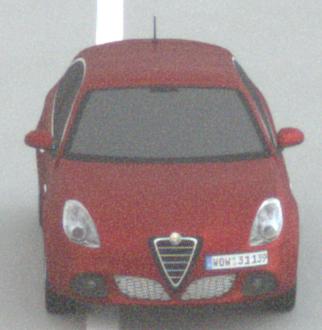
Make: Alfa Romeo
Model: Giulietta 1.4 TB 16V
Detailed model: Giulietta (940)
Model produced from: 2010/05
Model produced until: 2013/03
Doors: 5
Color: red
Road condition: dry road
Daytime: night
Contrast: low contrast